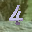
Label: 4